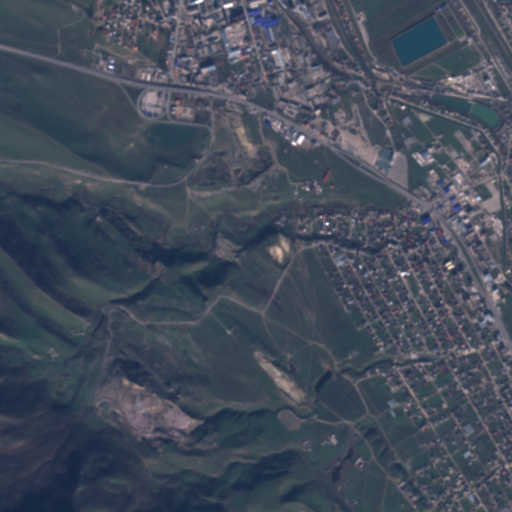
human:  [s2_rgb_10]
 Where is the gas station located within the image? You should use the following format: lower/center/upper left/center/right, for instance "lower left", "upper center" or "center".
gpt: The gas station is located in the upper center of the image.
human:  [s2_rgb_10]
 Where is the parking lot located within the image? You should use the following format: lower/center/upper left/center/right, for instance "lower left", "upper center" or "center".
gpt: The parking lot is located in the upper center of the image.
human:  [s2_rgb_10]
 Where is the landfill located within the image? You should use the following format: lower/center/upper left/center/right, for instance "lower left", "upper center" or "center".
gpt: There is no landfill in the image.